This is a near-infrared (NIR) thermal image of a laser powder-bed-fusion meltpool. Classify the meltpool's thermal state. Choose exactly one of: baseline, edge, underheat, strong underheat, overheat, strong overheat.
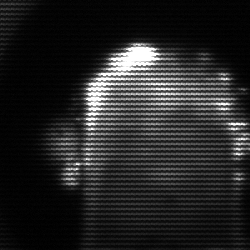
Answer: baseline